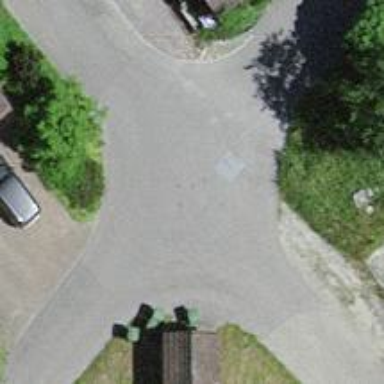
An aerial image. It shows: Asphalt road in residential area.